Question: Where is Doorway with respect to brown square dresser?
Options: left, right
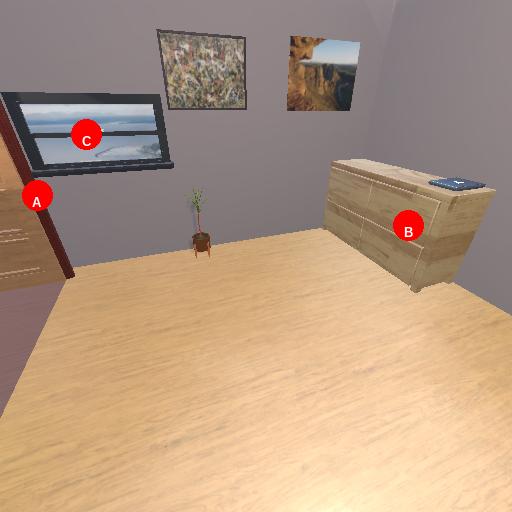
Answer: left